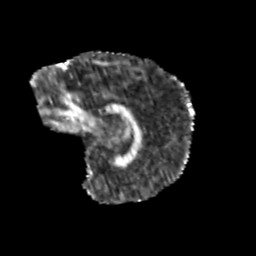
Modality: FA
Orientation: sagittal
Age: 10
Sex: male
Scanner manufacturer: siemens
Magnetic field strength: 3 T
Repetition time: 3.8 s
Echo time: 0.07 s